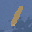
Label: 1